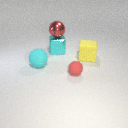
small red rubber sphere to the left of large yellow rubber cube